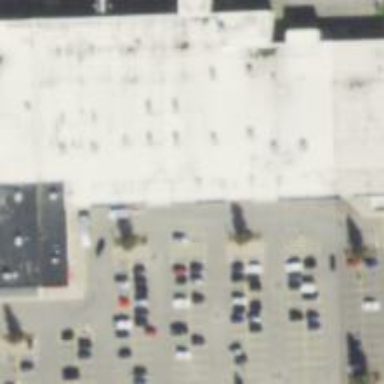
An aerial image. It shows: Supermarket.